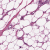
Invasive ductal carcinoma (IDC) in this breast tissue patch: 0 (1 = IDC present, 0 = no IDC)